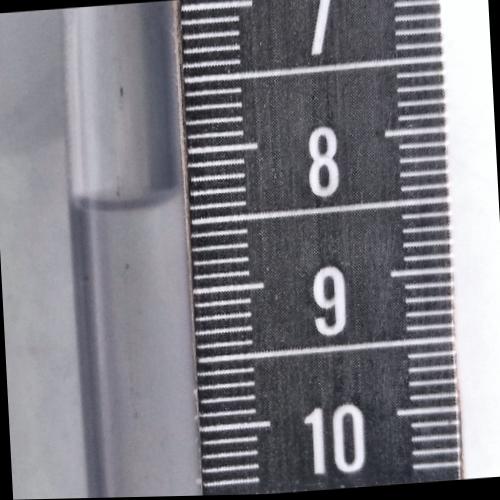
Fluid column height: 8.3 cm